Question: I have this small dataset
'''
map red_team blue_team
1 7 8
2 21 32
3 11 22
4 10 8
'''
And I am trying to create a multiplot where each individual plot one represents one of the maps (1,2,3 and 4), and the content is two bars, one for red_team and another for blue_team on the X axis and the score on the Y axis.
This what I currently have.
'''
ggplot(winners_and_score, aes(red_team)) + geom_bar() + facet_wrap(~ map)
'''
I'm having issue trying to display the score for both teams.

Thanks.
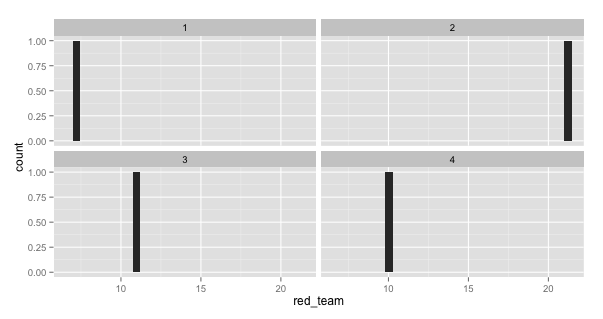
Answer: '''
require(reshape2)
require(ggplot2)
# toy data
df = data.frame(map = 1:4, red_team = sample(7:21, 4, replace=T),
blue_team = sample(8:32, 4, replace=T))
df.melted <- melt(df, id='map')
> df.melted
map variable value
1 1 red_team 8
2 2 red_team 15
3 3 red_team 17
4 4 red_team 19
5 1 blue_team 22
6 2 blue_team 32
7 3 blue_team 31
8 4 blue_team 18
# making the plot
ggplot(data=df.melted, aes(x=variable, y=value, fill=variable)) +
geom_bar(stat='identity') +
facet_wrap(~map) +
theme_bw()
'''